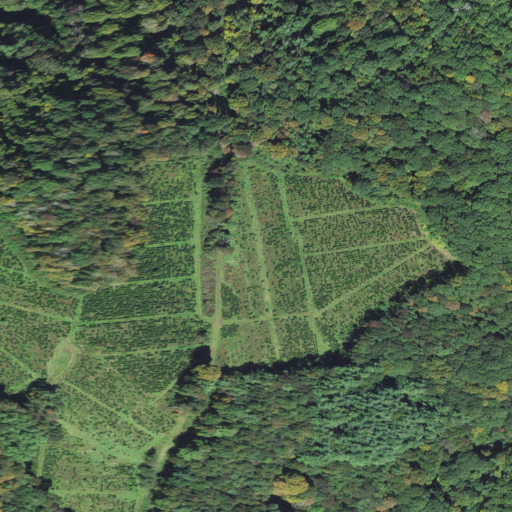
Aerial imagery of gap in North Carolina named Big Spring Gap containing deciduous forest, shrub, and mixed forest